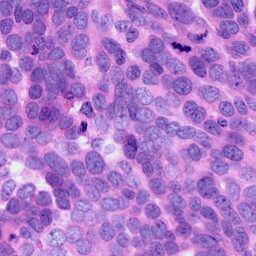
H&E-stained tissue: Ovarian